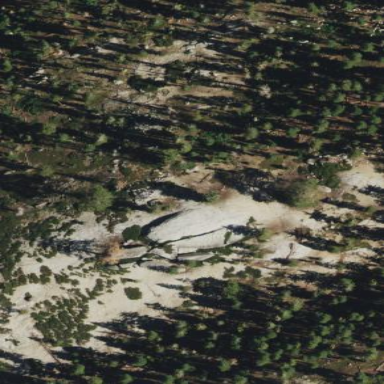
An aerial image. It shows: Landscape dominated by bare rock.